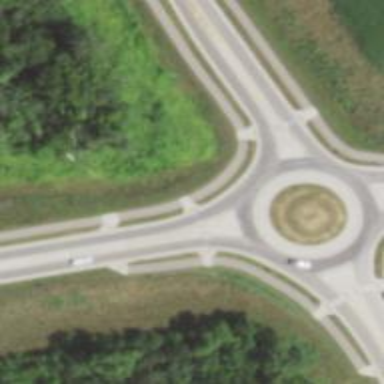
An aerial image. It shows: Tertiary road with asphalt surface leading to roundabout junction.